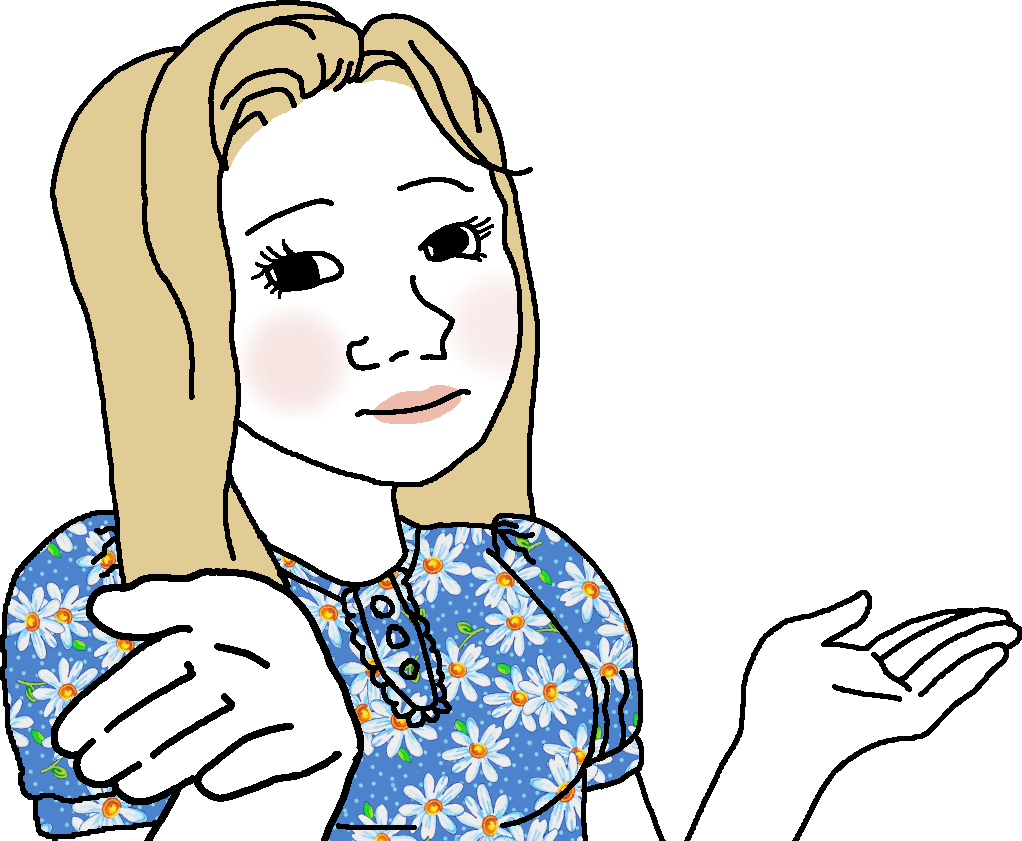
Label: 5_Trad_Wife